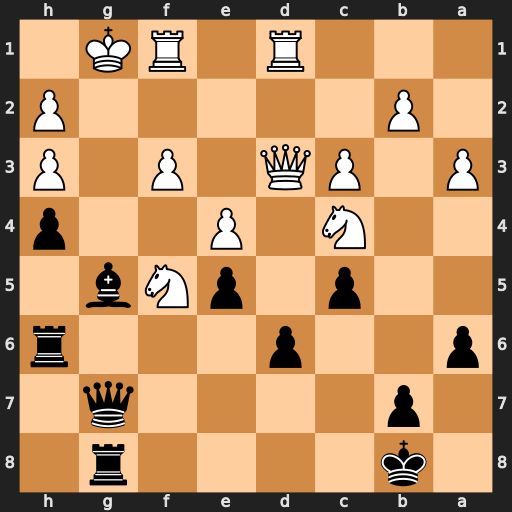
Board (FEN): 1k4r1/1p4q1/p2p3r/2p1pNb1/2N1P2p/P1PQ1P1P/1P5P/3R1RK1
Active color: b
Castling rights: -
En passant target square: -
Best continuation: Be3+ Kh1 Qg2#